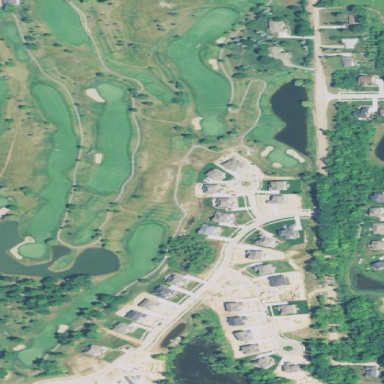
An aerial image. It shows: Paved path for golfers.